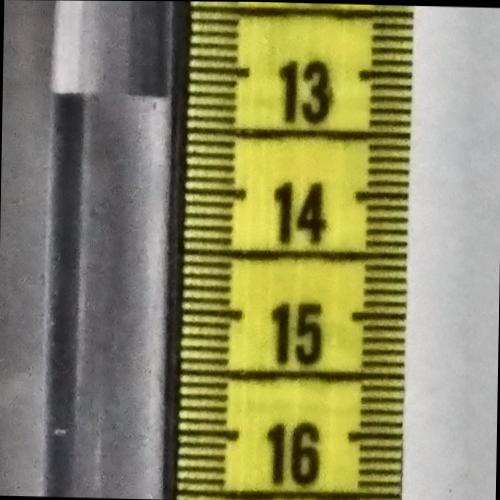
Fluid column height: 13.2 cm